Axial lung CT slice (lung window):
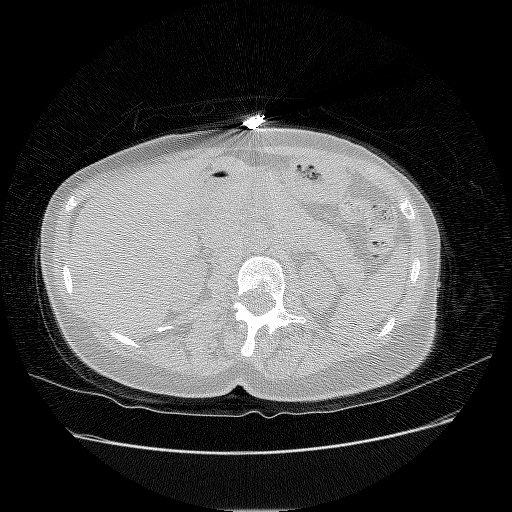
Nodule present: no